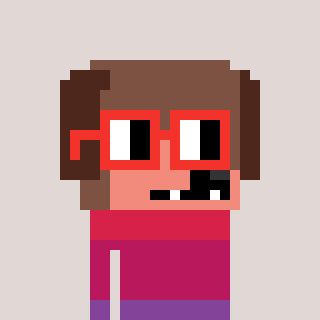
a pixel art character with square red glasses, a dog-shaped head and a green-colored body on a warm background